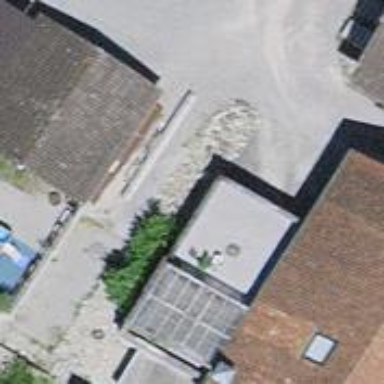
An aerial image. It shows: Garage.